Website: slack
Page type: stored-credit-cards
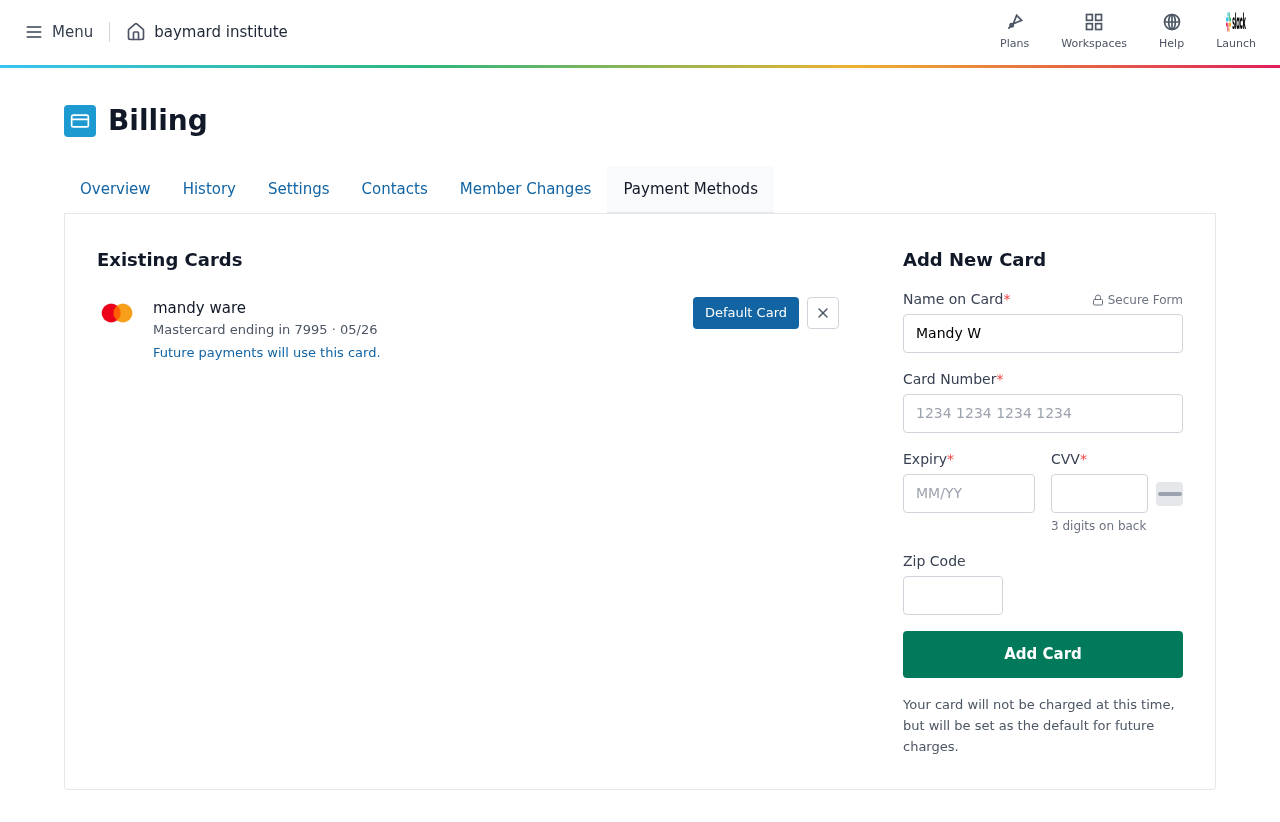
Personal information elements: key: PII_CARD_CVV
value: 589
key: PII_CARD_EXPIRY
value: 05/26
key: PII_CARD_EXPIRY_MONTH
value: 05
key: PII_CARD_EXPIRY_YEAR
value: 26
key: PII_CARD_LAST4
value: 7995
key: PII_CARD_NUMBER
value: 2240 9195 9682 7995
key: PII_CARD_TYPE
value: Mastercard
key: PII_FULLNAME
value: mandy ware
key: PII_FULLNAME
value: Mandy Ware
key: PII_POSTCODE
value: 73674